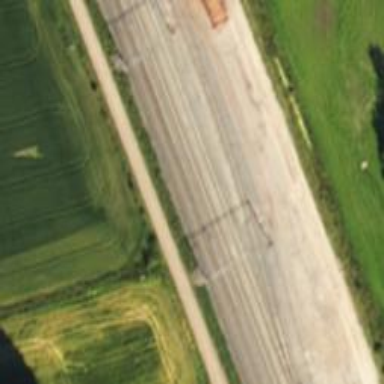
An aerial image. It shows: Siding railway line with electrified contact line for the trains.